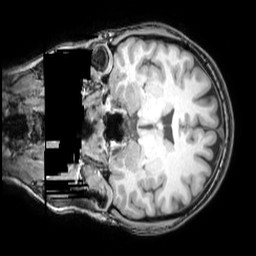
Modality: T1w
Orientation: coronal
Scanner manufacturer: philips
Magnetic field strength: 3 T
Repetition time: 0.008081 s
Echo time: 0.003699 s